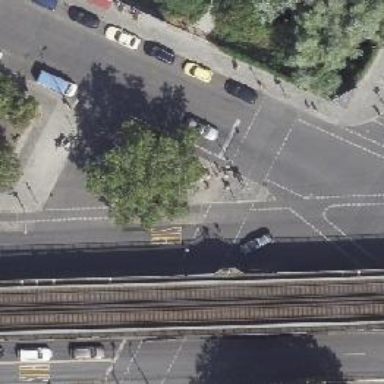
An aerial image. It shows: Footway located on traffic island.